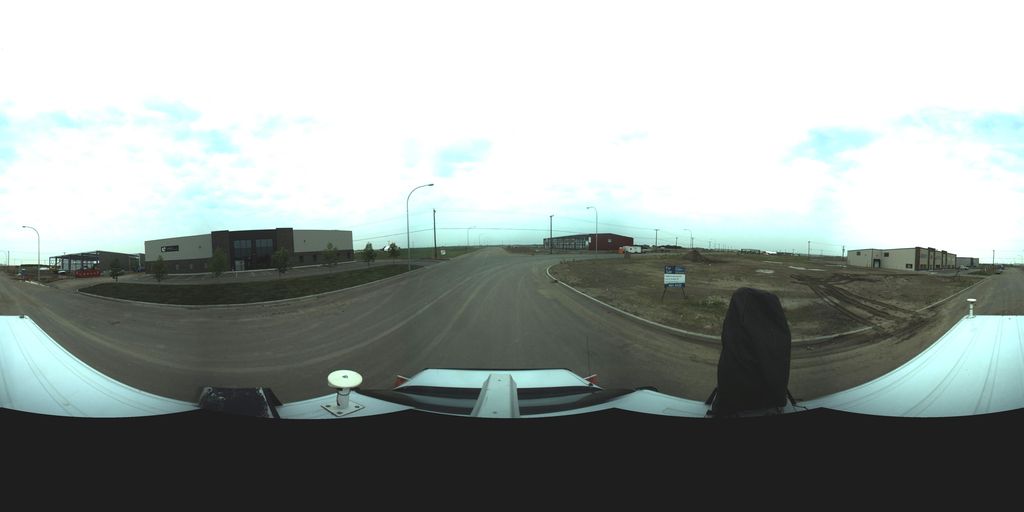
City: saskatoon